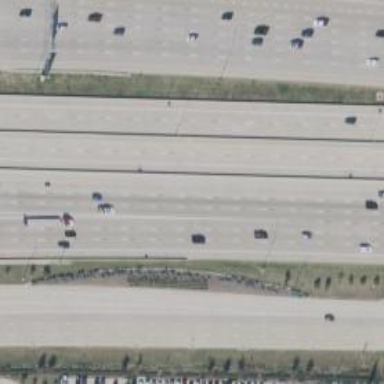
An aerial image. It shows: Motorway.